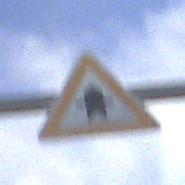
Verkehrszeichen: Vorfahrt
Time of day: SunriseSunset
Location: Outdoor (Nature)
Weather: PartlyCloudy
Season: NotSpecified
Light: Natural